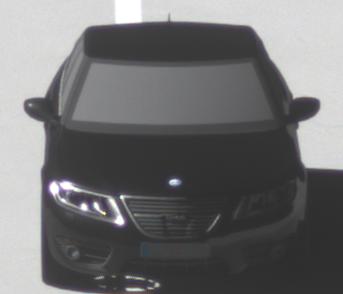
Make: Saab
Model: 5-Sep
Detailed model: 9-5 1.6T
Model produced from: 2010/06
Model produced until: 2011/12
Doors: 4
Color: black
Road condition: dry road
Daytime: midday
Contrast: high contrast